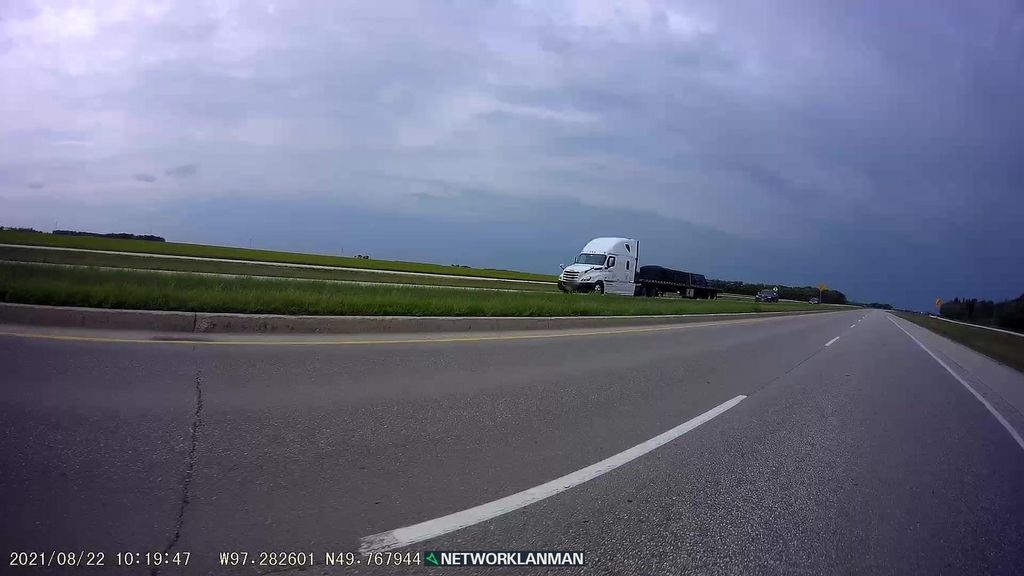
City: winnipeg